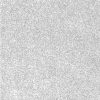
Atmospheric dust classification: dusty